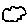
Label: cloud